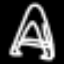
Label: The Eiffel Tower